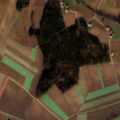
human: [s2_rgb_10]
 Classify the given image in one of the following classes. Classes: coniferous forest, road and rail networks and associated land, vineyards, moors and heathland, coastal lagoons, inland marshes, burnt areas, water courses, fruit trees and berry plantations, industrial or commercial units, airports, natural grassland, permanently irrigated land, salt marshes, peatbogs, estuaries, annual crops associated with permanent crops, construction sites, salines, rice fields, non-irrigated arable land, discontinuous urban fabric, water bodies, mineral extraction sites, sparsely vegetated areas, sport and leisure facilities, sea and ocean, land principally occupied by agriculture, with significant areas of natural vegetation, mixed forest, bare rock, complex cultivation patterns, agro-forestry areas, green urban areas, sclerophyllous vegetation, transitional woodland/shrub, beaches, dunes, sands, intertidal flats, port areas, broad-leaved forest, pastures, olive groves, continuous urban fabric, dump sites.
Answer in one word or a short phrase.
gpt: non-irrigated arable land, mixed forest